Aerial crown-view tile of a tropical tree (Barro Colorado Island, Panama), acquired 20250414:
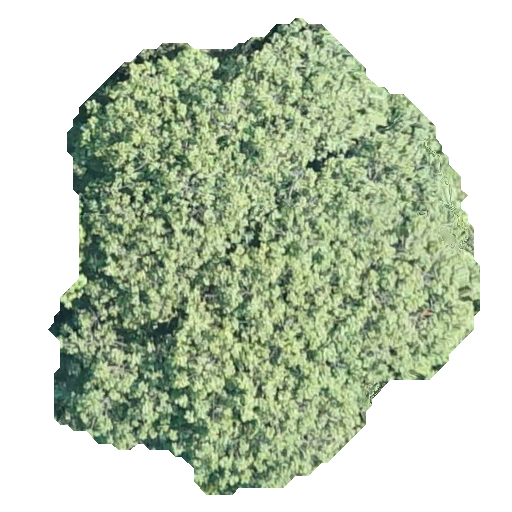
Species: Spondias radlkoferi
GBIF accepted scientific name: Spondias radlkoferi
Crown area: 218.921 m²